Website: bh-photo
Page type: payment
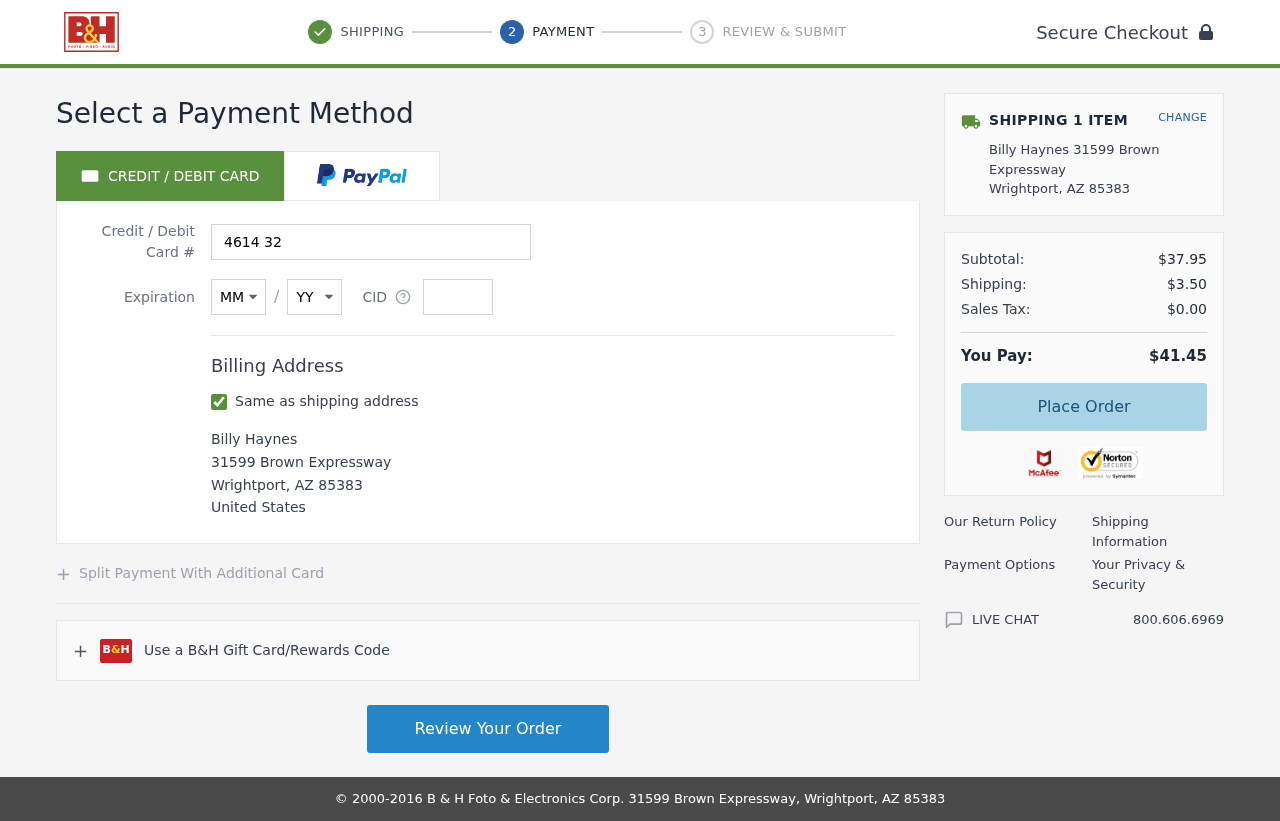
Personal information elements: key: PII_CARD_CVV
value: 603
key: PII_CARD_EXPIRY_MONTH
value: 10
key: PII_CARD_EXPIRY_YEAR
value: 28
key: PII_CARD_NUMBER
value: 4614 3200 0337 7324
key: PII_CITY
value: Wrightport
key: PII_COUNTRY
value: United States
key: PII_FULLNAME
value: Billy Haynes
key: PII_POSTCODE
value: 85383
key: PII_STATE_ABBR
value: AZ
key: PII_STREET
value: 31599 Brown Expressway
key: PII_FULLNAME2
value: Billy Haynes
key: PII_CITY2
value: Wrightport
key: PII_STATE_ABBR2
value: AZ
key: PII_POSTCODE_FULL
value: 85383
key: PII_POSTCODE_NUMERIC
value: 85383
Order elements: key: ORDER_NUM_ITEMS
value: SHIPPING 1 ITEM
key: ORDER_SUBTOTAL
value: $37.95
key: ORDER_SHIPPING_COST
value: $3.50
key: ORDER_TAX
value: $0.00
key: ORDER_TOTAL
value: $41.45